Question:
'''
<div class="a">A</div>
<div class="b">B</div>
<div class="c">C</div>
'''
'''
.a {
float: right;
width: 50%;
height: 100px;
background: red;
}
.b {
float: left;
width: 50%;
height: 100px;
background: green;
}
.c {
float: left;
width: 100%;
height: 150px;
background: blue;
}
'''
---
But problem is when on small-screen, I want to resort like , and all with 'width:100%;'
- Posible with ? without JS/jQuery trick ? How ?- Posible also to change HTML's pattern
---
<URL>
'''
@media(max-width:450px){
.a, .b {
float: none;
width:100%;
}
}
'''
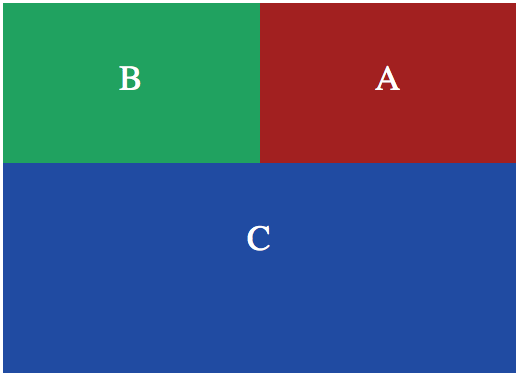
Answer: One way to achieve it is to use table-layout for small dimensions and force "C" block render at the bottom position with 'caption-side' property:
'''
@media(max-width:450px){
.a, .b {
float: none;
width:100%;
}
.container {
display: table;
width: 100%;
}
.b {
display: table-caption;
caption-side: bottom;
width: 100%;
}
}
'''
'.container' is a wrapper element for A-B-C blocks.
<URL>